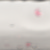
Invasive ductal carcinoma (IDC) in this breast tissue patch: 0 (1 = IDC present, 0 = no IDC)